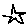
Label: star